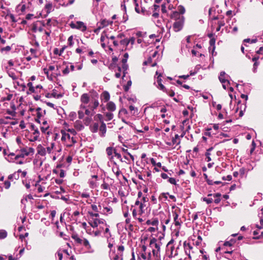
Tumor epithelial tissue: no
Tumor-associated stroma tissue: no
Normal tissue: yes